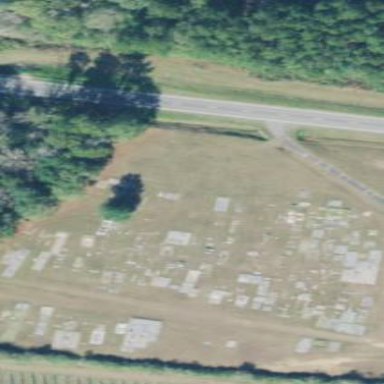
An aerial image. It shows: Cemetery.